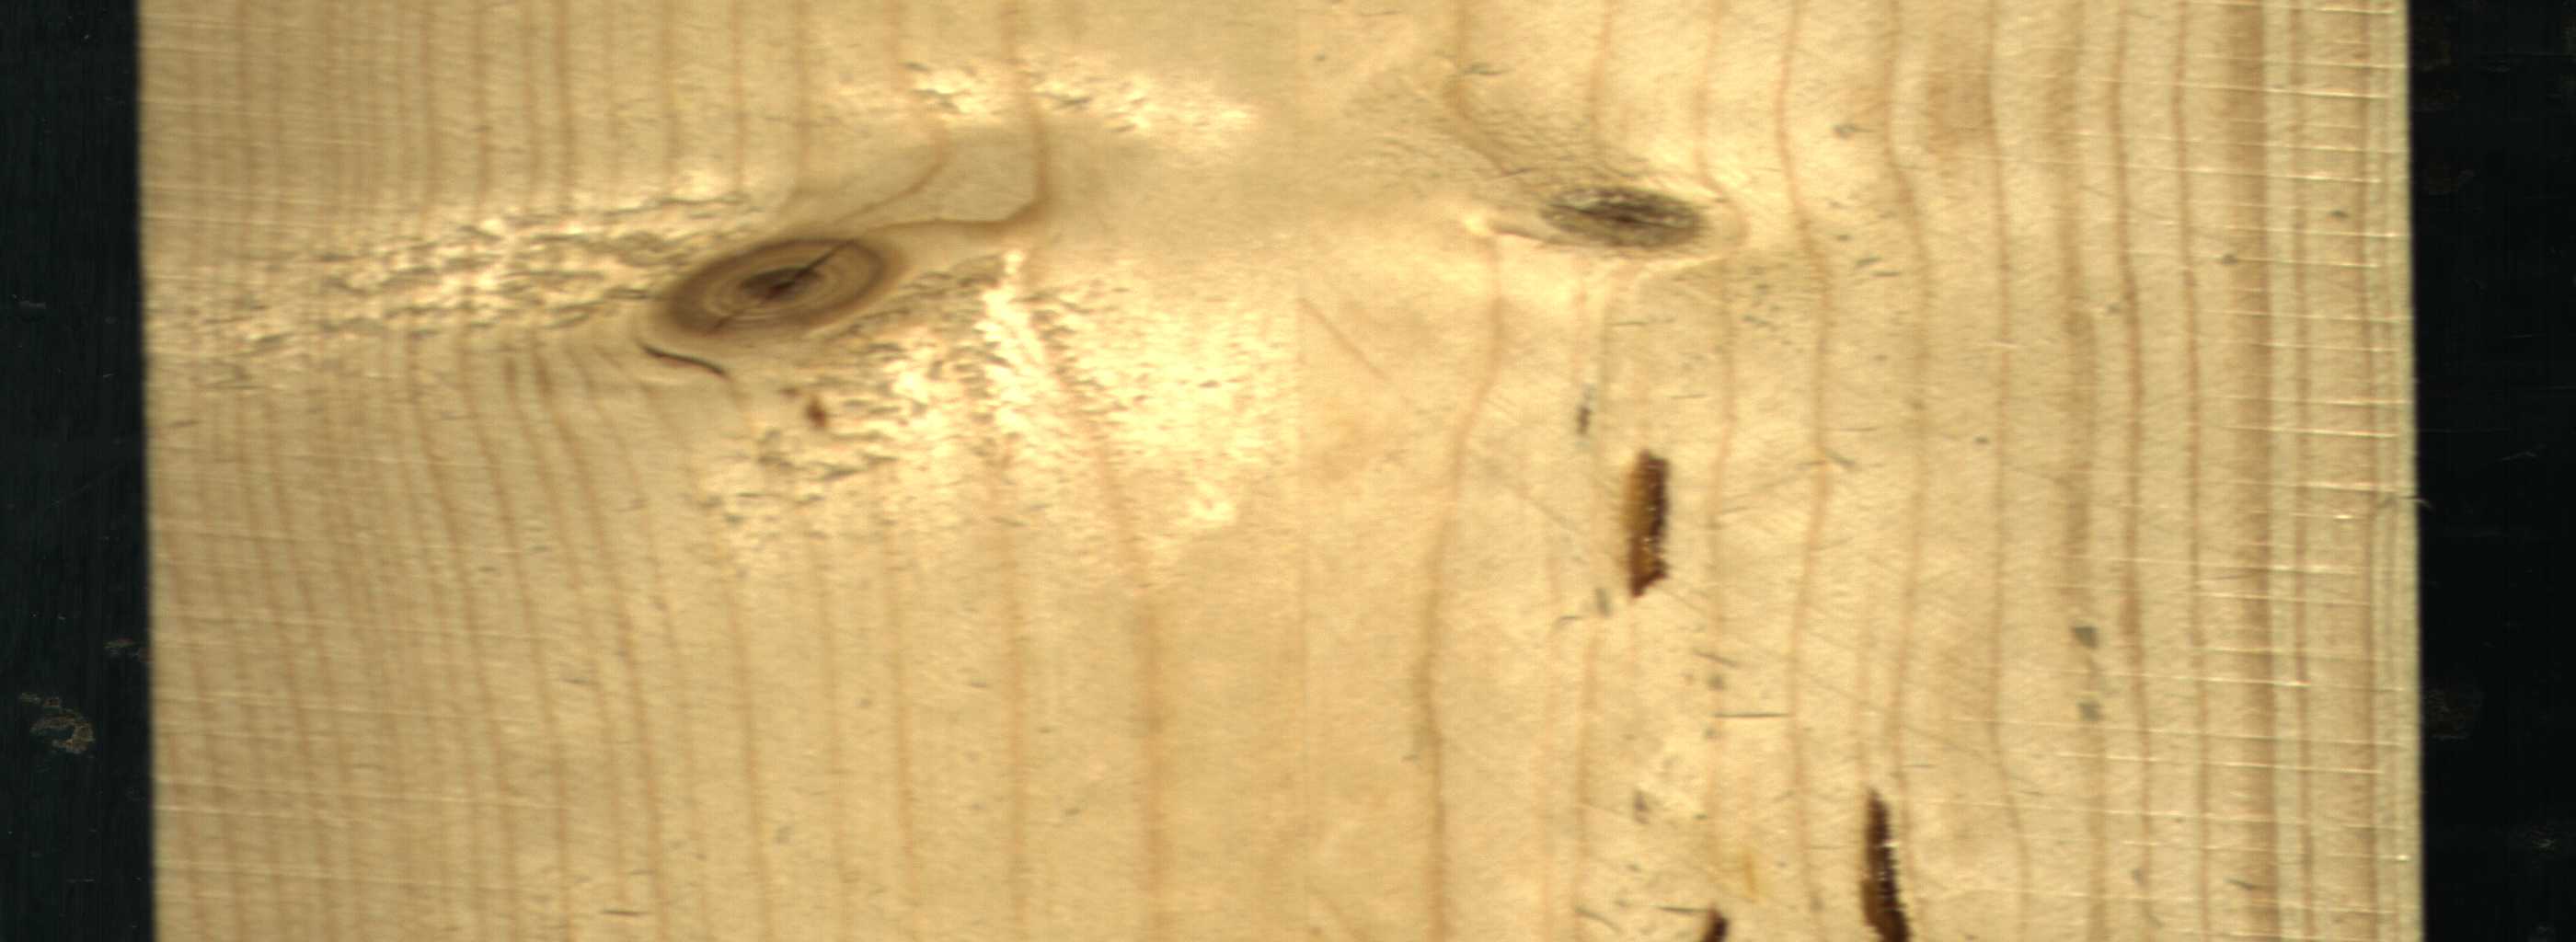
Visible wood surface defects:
resin
resin
resin
knot_with_crack
Live_Knot